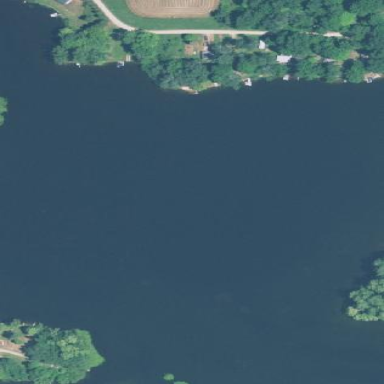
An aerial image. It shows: Lake with natural water.